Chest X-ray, PA view. Patient: 48 years old, sex F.
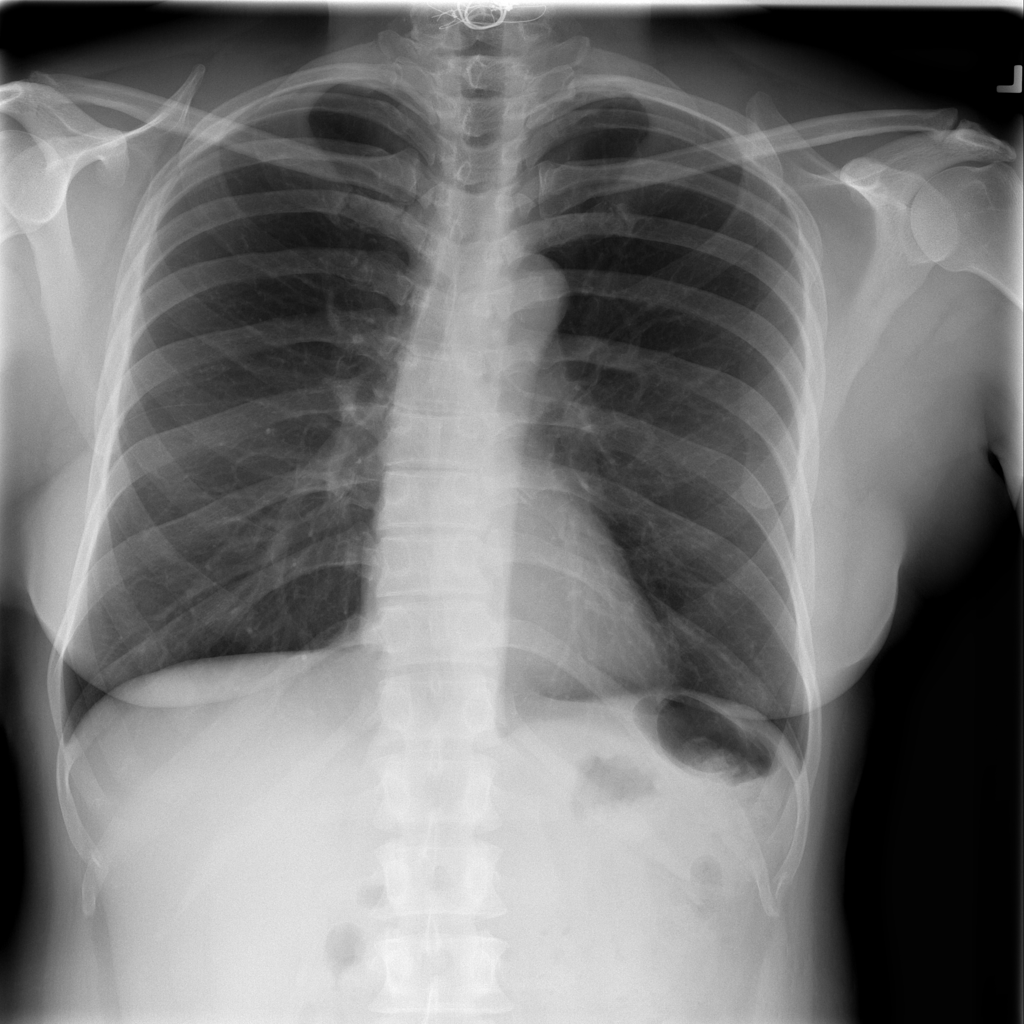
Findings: No Finding